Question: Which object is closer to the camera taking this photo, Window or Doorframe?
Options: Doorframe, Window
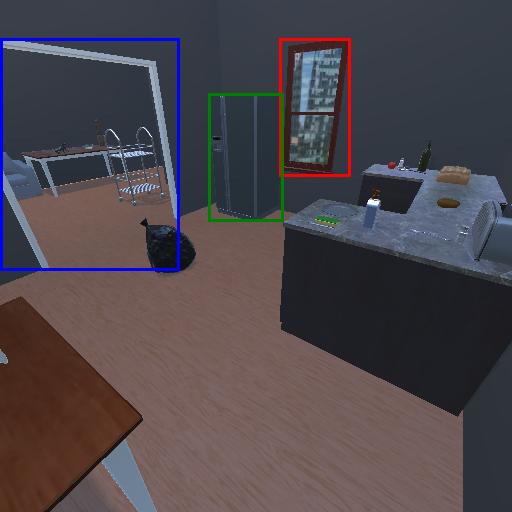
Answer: Doorframe